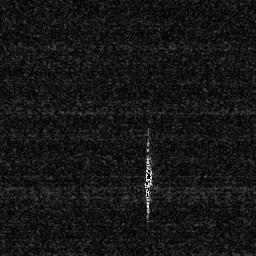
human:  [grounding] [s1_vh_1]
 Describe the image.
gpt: In the satellite image, there is  <ref>1 small ship </ref> <box>[[55, 62, 59, 78, 0]]</box> located at bottom.